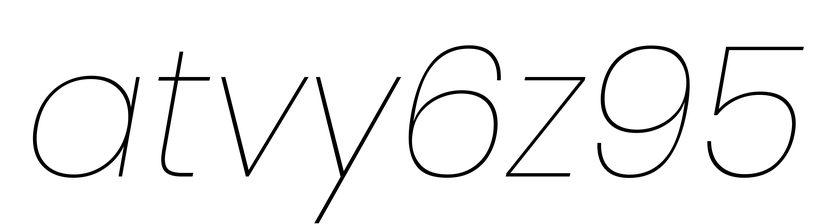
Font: Poppins-ThinItalic